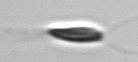
Label: Chrysochromulina